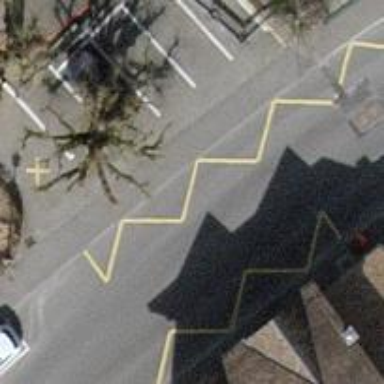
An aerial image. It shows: Bus stop with designated stop position for public transport.